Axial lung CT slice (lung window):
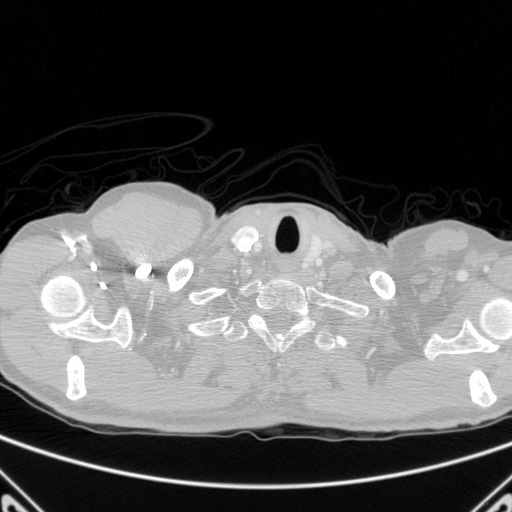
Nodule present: no